Question: I have a UICollectionView there is used differently depending on device orientation. The image describe what I have and what I need.
Is it possible to get "Horizontal scrolling as I need it" with default flowlayout or do I need to make customflowlayout(Guide appreciated) or multiple collectionviews?

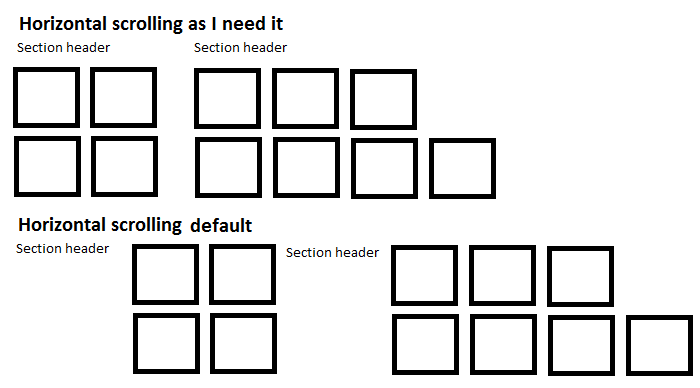
Answer: I solved it using <URL>. Strange name but it works, with some configurations.
This was my setup to you it(I only used it for the horizontal direction):
'''
- (void)layoutForOrientation:(UIInterfaceOrientation)orientation {
bool isPortrait = UIInterfaceOrientationIsPortrait(orientation);
self.collectionView.frame = isPortrait ? CGRectMake(0, 0, 768, 180) : CGRectMake(0, 60, 246, 595);
self.collectionView.collectionViewLayout = isPortrait ? DateFlowLayout.new : UICollectionViewFlowLayout.new;
self.flowLayout = ((UICollectionViewFlowLayout *)self.collectionView.collectionViewLayout);
self.flowLayout.scrollDirection = isPortrait ? UICollectionViewScrollDirectionHorizontal : UICollectionViewScrollDirectionVertical;
self.flowLayout.headerReferenceSize = isPortrait ? CGSizeMake(5, 30) : CGSizeMake(246, 40); //width is margin to the left of the header - must be bigger than 0 to show headers correct.
self.flowLayout.minimumInteritemSpacing = isPortrait ? 10 : 0;
self.flowLayout.minimumLineSpacing = isPortrait ? 17 : 7;
self.flowLayout.sectionInset = isPortrait ? UIEdgeInsetsMake(27, 30, 25, 0) : UIEdgeInsetsMake(0, 14, 0, 0);
//self.flowLayout.itemSize = CGSizeMake(58, 85); //You might need this
self.collectionView.alwaysBounceVertical = isPortrait ? NO : YES;
}
'''